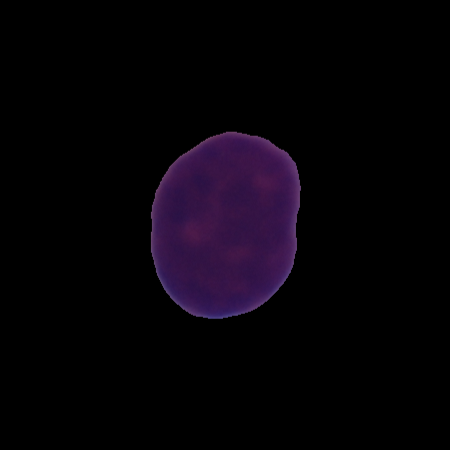
Label: cancer